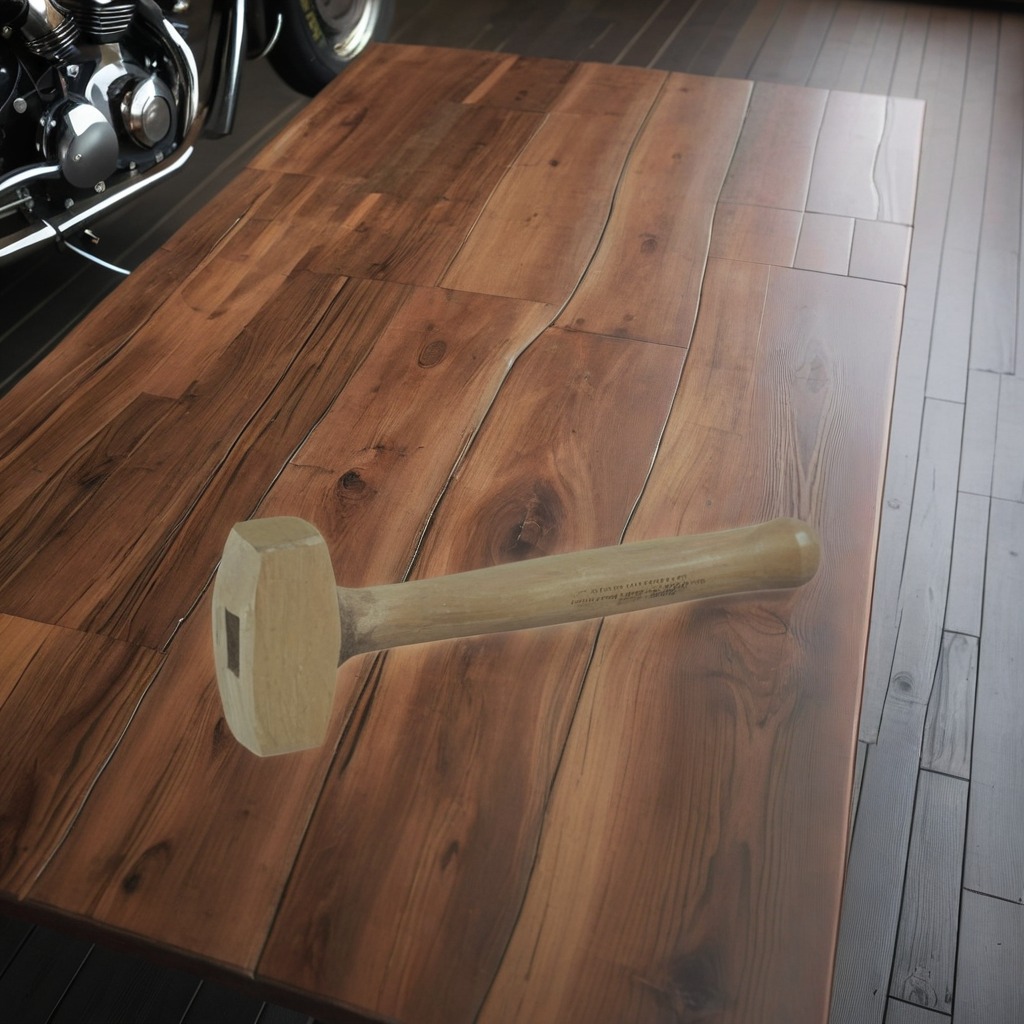
A hammer lies on the wooden table in a vintage motorcycle garage.